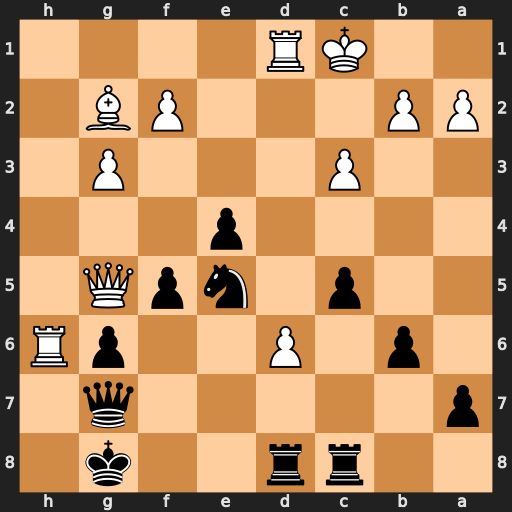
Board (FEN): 2rr2k1/p5q1/1p1P2pR/2p1npQ1/4p3/2P3P1/PP3PB1/2KR4
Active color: b
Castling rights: -
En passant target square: -
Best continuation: Nf7 Qxg6 Nxh6